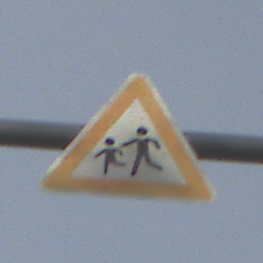
Verkehrszeichen: KinderRechts
Umgebung: Outdoor, Nature
Tageszeit: MorningAfternoon
Wetter: PartlyCloudy
Licht: Natural
Jahreszeit: NotSpecified
Kontrast: HighContrast